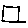
Label: square